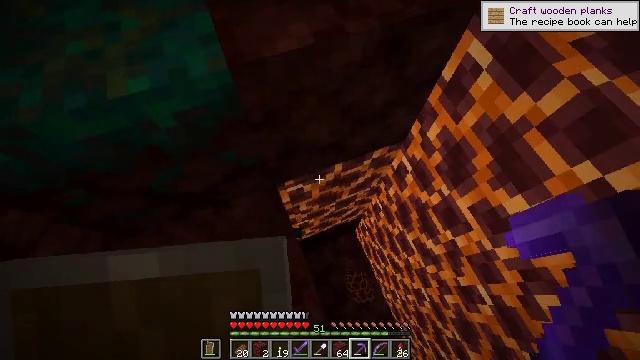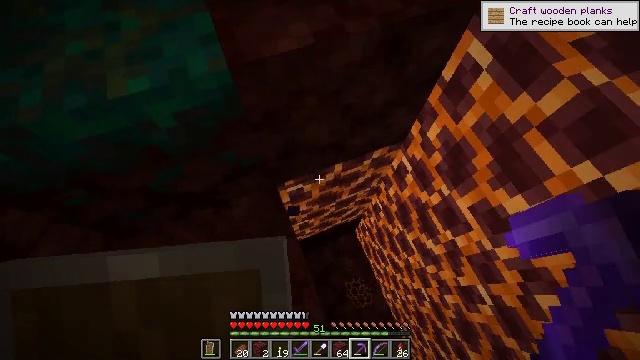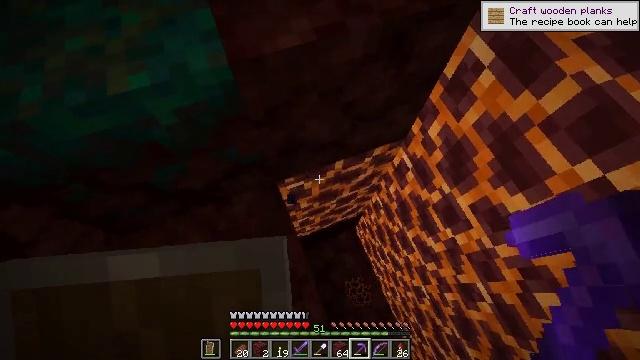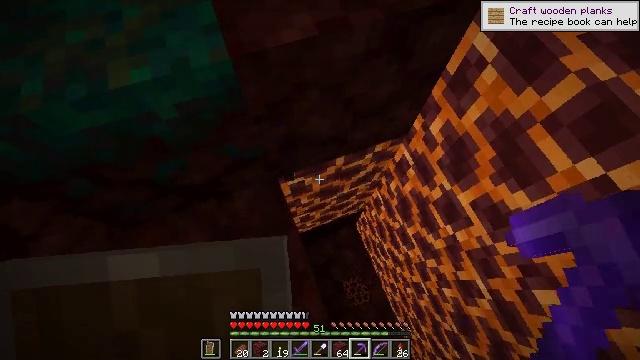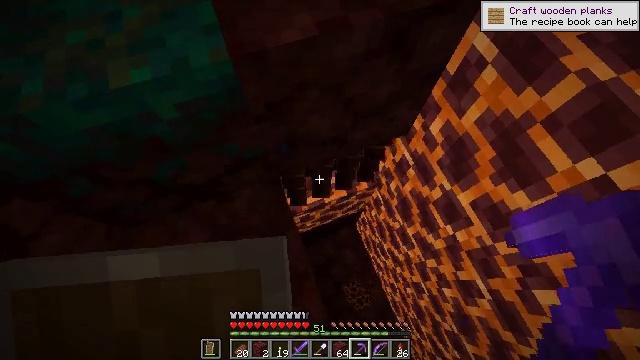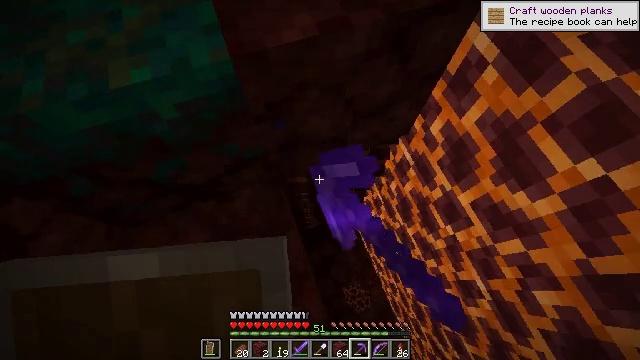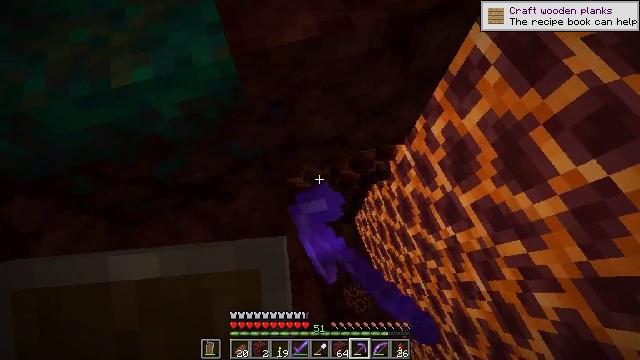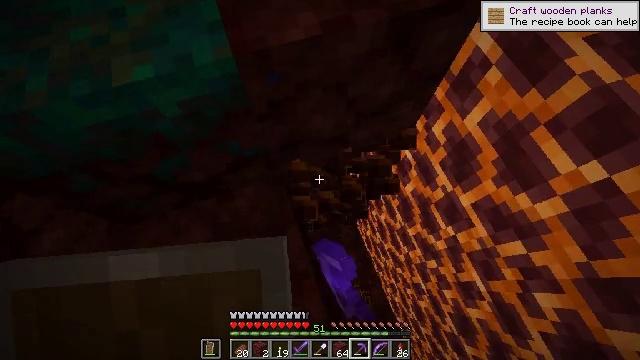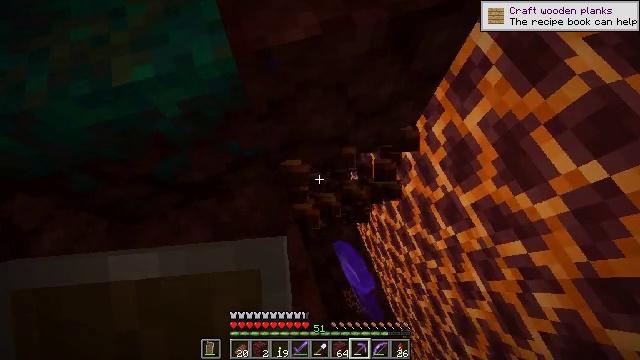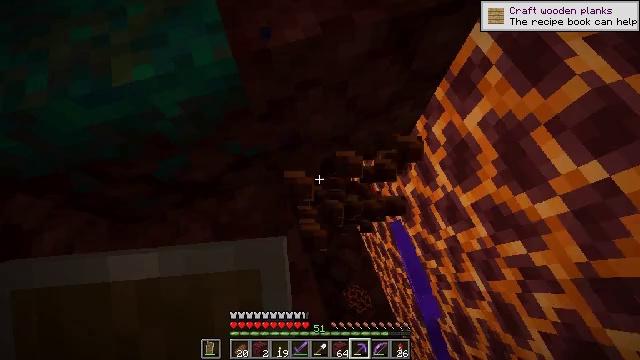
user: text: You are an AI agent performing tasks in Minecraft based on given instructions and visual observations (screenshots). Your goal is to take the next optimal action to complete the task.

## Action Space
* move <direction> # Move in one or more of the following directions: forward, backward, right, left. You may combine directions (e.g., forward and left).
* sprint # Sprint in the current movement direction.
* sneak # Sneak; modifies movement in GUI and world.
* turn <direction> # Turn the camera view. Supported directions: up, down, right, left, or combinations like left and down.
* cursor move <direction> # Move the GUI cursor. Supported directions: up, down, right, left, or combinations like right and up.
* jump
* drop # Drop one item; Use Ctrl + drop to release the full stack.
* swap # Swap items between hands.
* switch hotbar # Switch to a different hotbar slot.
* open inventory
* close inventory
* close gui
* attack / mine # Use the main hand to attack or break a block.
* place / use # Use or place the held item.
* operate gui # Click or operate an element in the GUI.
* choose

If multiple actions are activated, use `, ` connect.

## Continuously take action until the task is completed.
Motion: motion action
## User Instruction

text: Retrieve a magma block for building or traps.
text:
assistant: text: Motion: no_op
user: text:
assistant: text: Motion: no_op
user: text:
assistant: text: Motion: no_op
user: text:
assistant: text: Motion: attack / mine
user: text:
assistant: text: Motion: attack / mine
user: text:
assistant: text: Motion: attack / mine
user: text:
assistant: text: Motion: no_op
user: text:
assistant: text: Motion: no_op
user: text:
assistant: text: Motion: no_op
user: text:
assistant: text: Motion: no_op